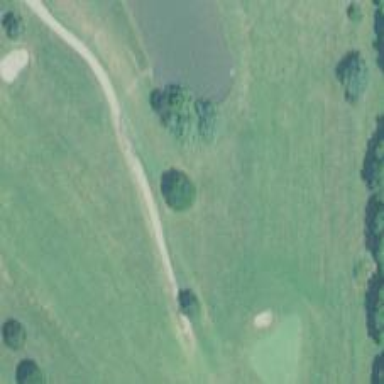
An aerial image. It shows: Golf cartpath that is also road path.